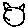
Label: cat